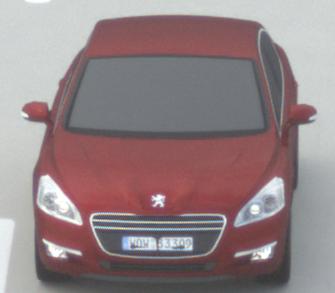
Make: Peugeot
Model: 508 120 VTi
Detailed model: 508 (I) Limousine
Model produced from: 2011/03
Model produced until: 2014/05
Doors: 4
Color: red
Road condition: dry road
Daytime: midday
Contrast: low contrast